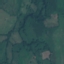
Label: Pasture